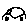
Label: car